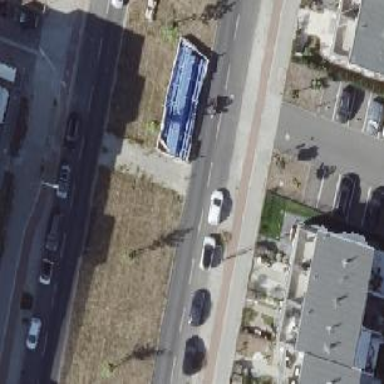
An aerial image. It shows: Uncontrolled footway crossing with pedestrian island.